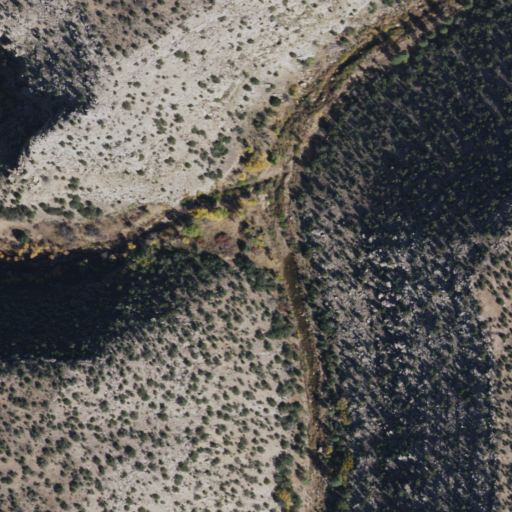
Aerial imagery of valley in Arizona named West Chevelon Canyon containing shrub, grassland, and evergreen forest